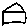
Label: house